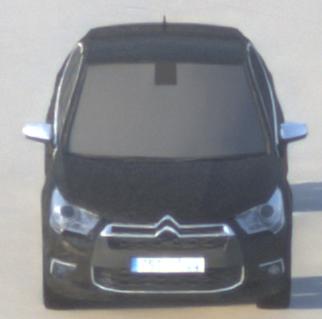
Make: Citroen
Model: DS 4 VTi 120
Detailed model: DS 4
Model produced from: 2011/05
Model produced until: 2015/01
Doors: 5
Color: black
Road condition: dry road
Daytime: sunrise or sunset
Contrast: low contrast